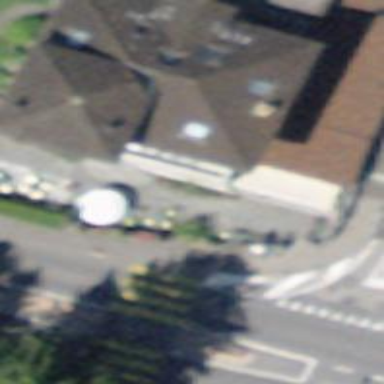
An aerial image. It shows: Hotel.